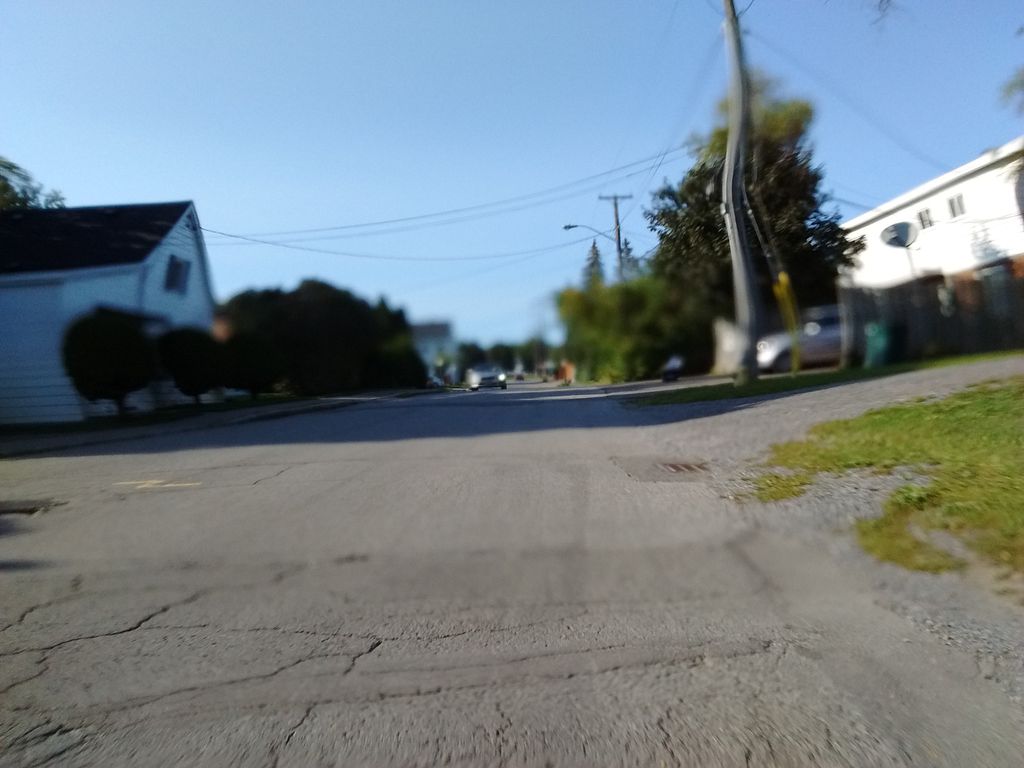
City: ottawa-gatineau